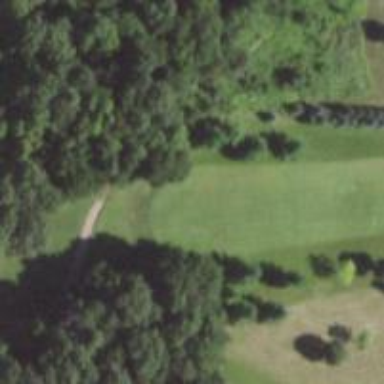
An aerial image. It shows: Golf hole.